Aerial crown-view tile of a tropical tree (Barro Colorado Island, Panama), acquired 20240716:
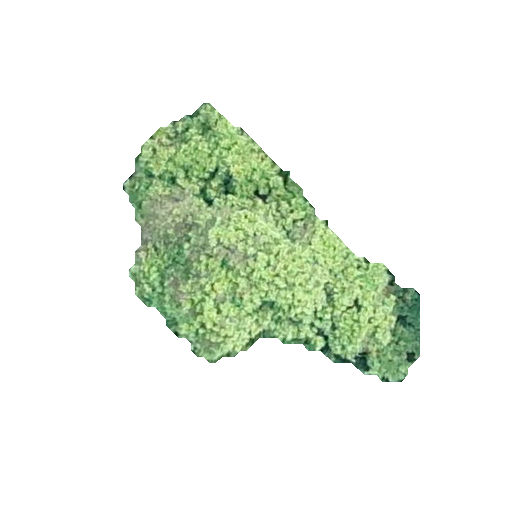
Species: Alseis blackiana
GBIF accepted scientific name: Alseis blackiana
Crown area: 73.456 m²